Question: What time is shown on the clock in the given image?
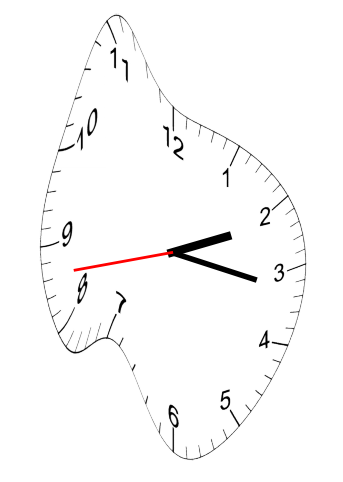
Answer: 02:16:43